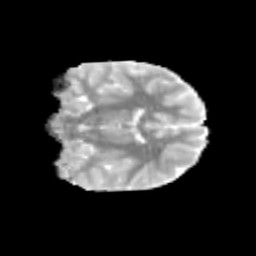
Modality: MD
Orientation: coronal
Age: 9
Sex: female
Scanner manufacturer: siemens
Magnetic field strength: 3 T
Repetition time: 3.8 s
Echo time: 0.07 s